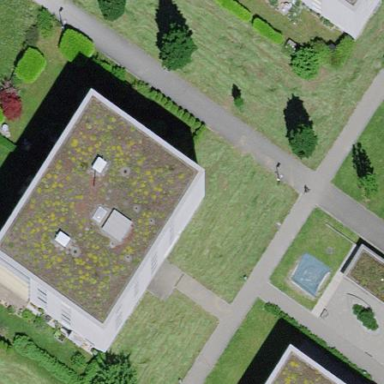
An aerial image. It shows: Apartment building with flat roof.